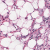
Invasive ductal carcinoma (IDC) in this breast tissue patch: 0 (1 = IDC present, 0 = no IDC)